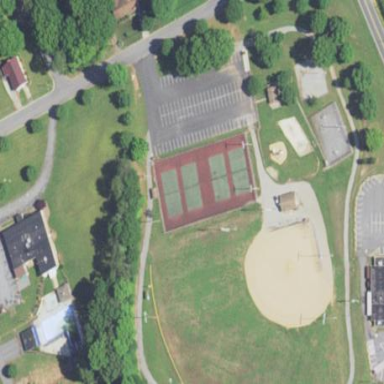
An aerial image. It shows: Tennis court on pitch.